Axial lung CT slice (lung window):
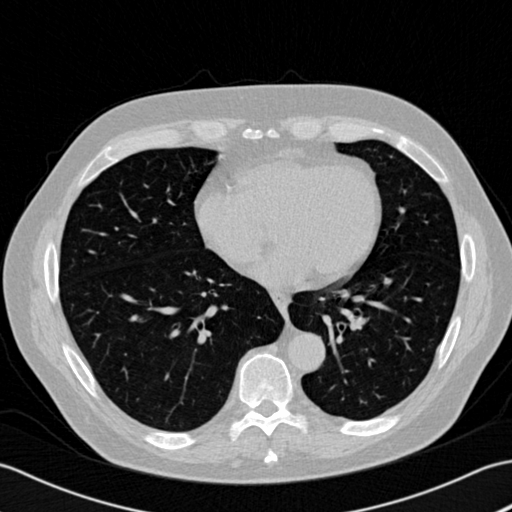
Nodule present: no